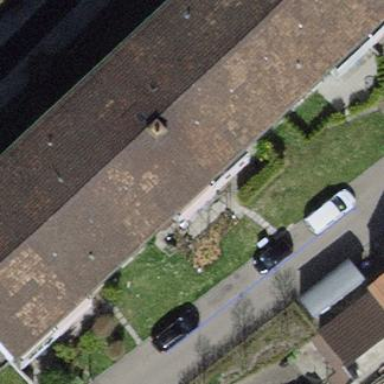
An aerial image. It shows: Apartments building with gabled tile roof.